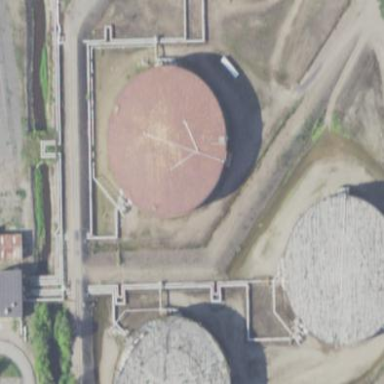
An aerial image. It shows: Storage tank with man-made structure.